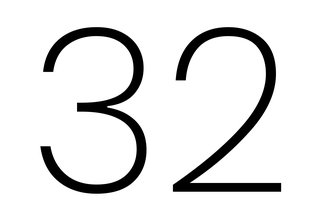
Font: Poppins-ExtraLight